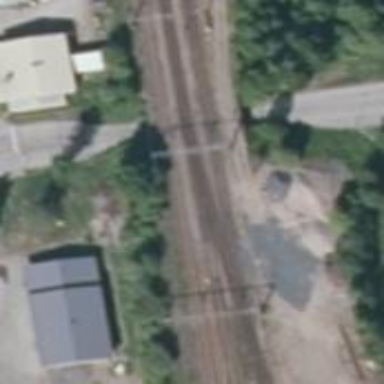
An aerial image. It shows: Railway yard.